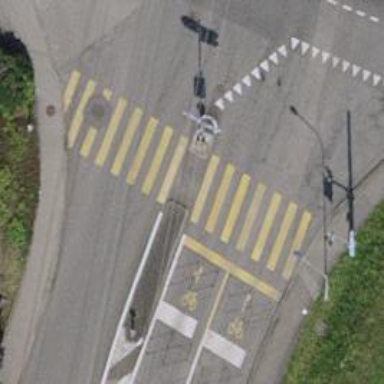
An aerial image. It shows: Tertiary road with asphalt surface and lane for cyclists on both sides.